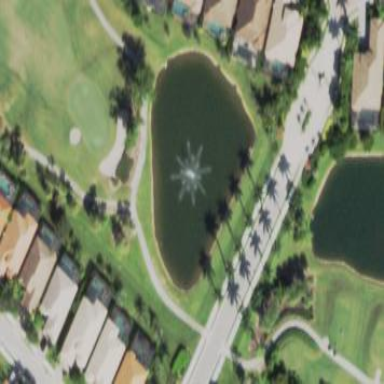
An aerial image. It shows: Scenic view of water hazard on golf course. The natural water feature adds beauty to the landscape.